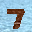
Label: 7